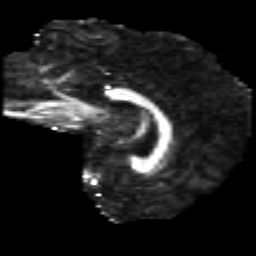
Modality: FA
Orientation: sagittal
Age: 39
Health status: ill
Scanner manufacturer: philips
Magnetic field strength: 3 T
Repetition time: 9 s
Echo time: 0.127 s